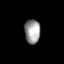
Tissue: prostate
Cell type: Myeloid cells
Senescence score: 0.1189
Nuclear area (px): 373
Mean DAPI intensity: 154.472